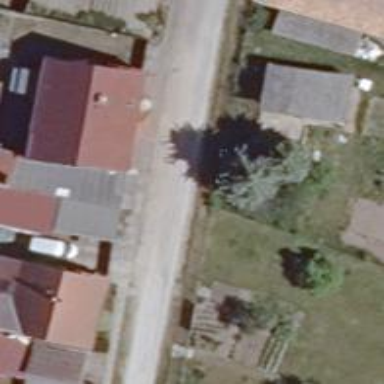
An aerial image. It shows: Residential road with gravel surface.